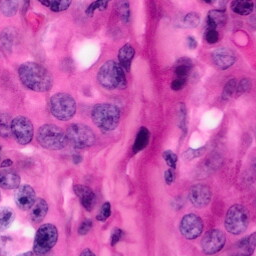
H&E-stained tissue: Pancreatic